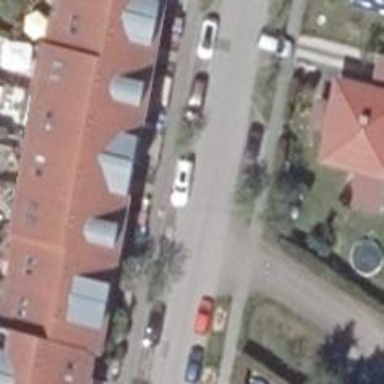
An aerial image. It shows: Residential road with asphalt surface and sidewalks on both sides.